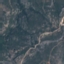
Label: HerbaceousVegetation